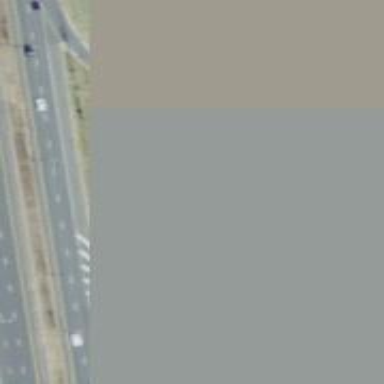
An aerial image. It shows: Trunk link highway.